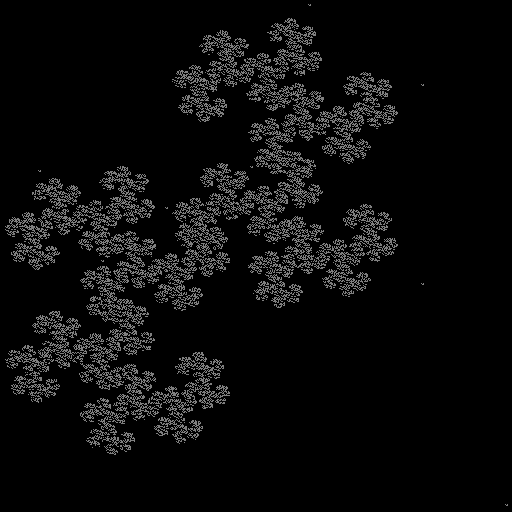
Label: dragon_curve